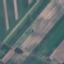
Land use / land cover: AnnualCrop